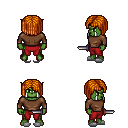
a pixel art fantasy rpg character, male body template, orc, green skin, brown long-sleeve shirt, red pants, dark blonde pageboy hairstyle, white slippers, dagger, four views (front, back, left, right), 2x2 character sprite sheet, small pixel art, hard edges, no anti-aliasing